Question: I have this circuit that I want to implement in vhdl. There is a clock input and which clock event changes the '1' pin output sequentially. 0001 -> 0010 -> 0100 -> 1000 ...

I wondering what is the correct approach to do that. I could do that with multiple ifs and elsifs and an integer counter signal. Sorry for the noob question, is there a name for this kind of circuit?
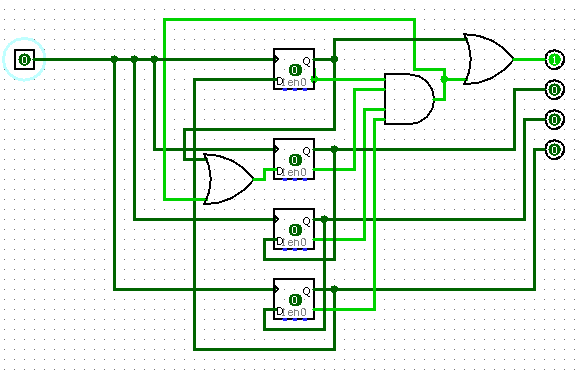
Answer: It appears from your description this intended to be a ring counter. Your gates seem superfluous:
'''
library ieee;
use ieee.std_logic_1164.all;
entity ring_counter is
port (
clk: in std_logic;
q: out std_logic_vector (0 to 3)
);
end entity;
architecture your_representation of ring_counter is
signal qint: std_logic_vector (0 to 3) := "0000";
signal all_zero: std_logic;
begin
YOURS:
process(clk)
begin
if rising_edge(clk) then
qint(0) <= qint(3);
qint(1) <= all_zero or qint(0);
qint (2 to 3) <= qint(1 to 2);
end if;
end process;
all_zero <= '1' when qint = "0000" else
'0';
q <= (qint(0) or all_zero) & qint(1 to 3);
end architecture;
'''
With a test bench:
'''
library ieee;
use ieee.std_logic_1164.all;
entity ring_counter_tb is
end entity;
architecture foo of ring_counter_tb is
signal clk: std_logic := '0';
signal q: std_logic_vector(0 to 3);
begin
DUT:
entity work.ring_counter(your_representation)
port map (
clk => clk,
q => q
);
CLOCK:
process
begin
wait for 10 ns;
clk <= not clk;
if Now > 200 ns then
wait;
end if;
end process;
end architecture;
'''
Gives:
<URL>
While a classic ring counter:
'''
architecture classic of ring_counter is
signal qint: std_logic_vector (0 to 3) := "1000";
begin
RING_CTR:
process(clk)
begin
if rising_edge(clk) then
qint <= qint(3) & qint(0 to 2);
end if;
end process;
q <= qint;
end architecture;
'''
(and modified test bench):
'''
entity work.ring_counter(classic)
'''
gives:
<URL>
And the starting phase is all in the initial condition.